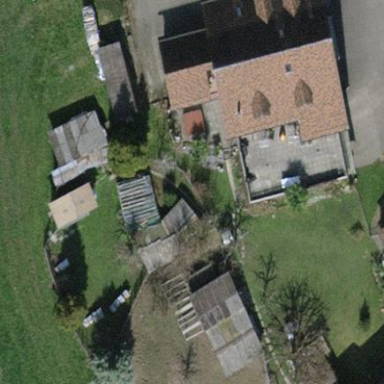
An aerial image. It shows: Detached building.